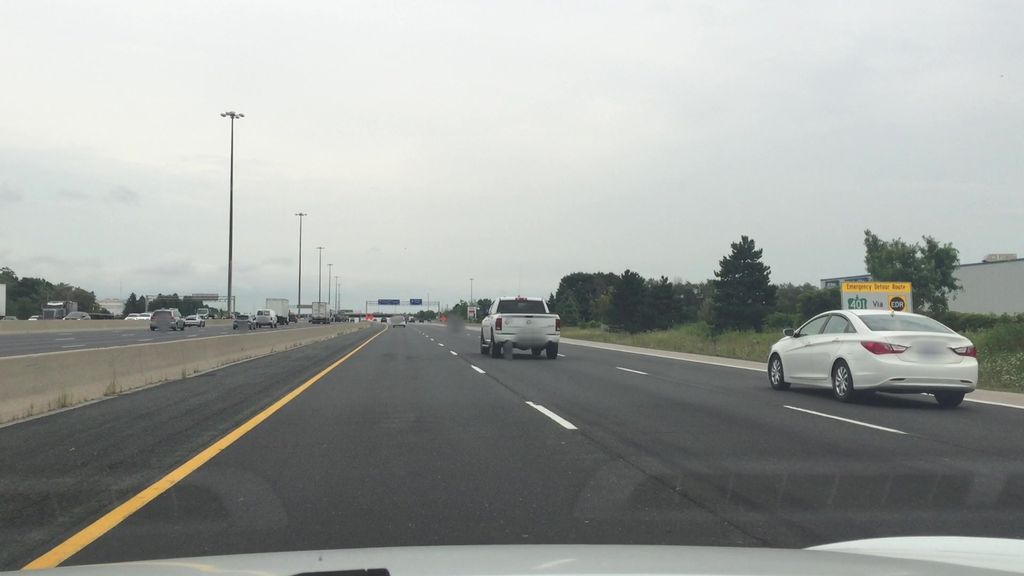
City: toronto